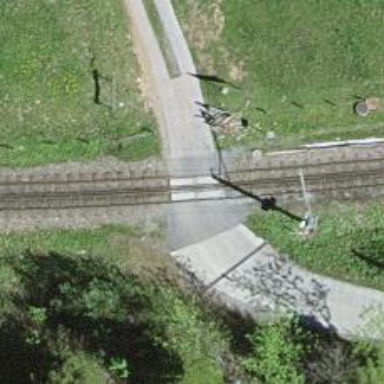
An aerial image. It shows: Crossing for the railway.